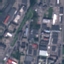
Land use / land cover: Industrial